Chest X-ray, AP view. Patient: 42 years old, sex M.
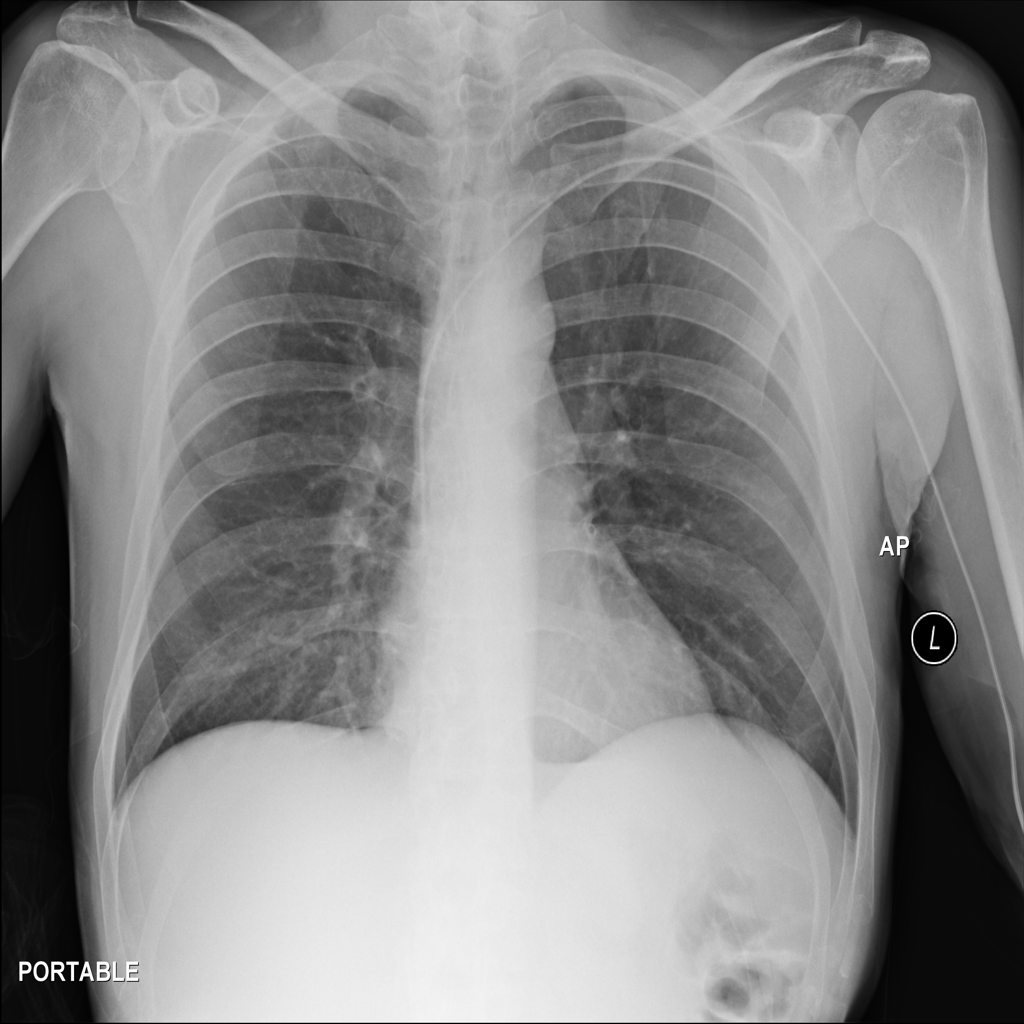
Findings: Infiltration